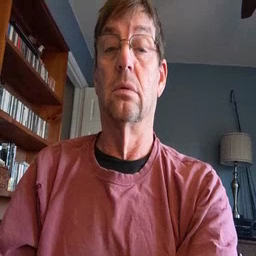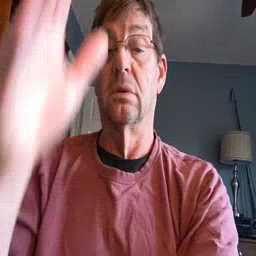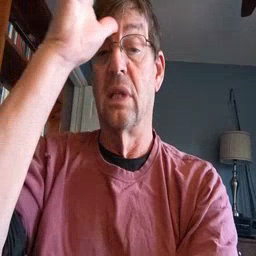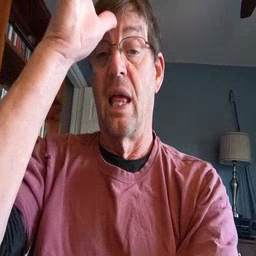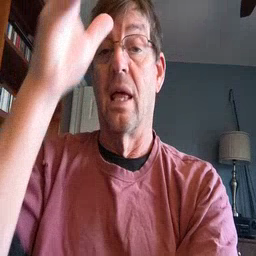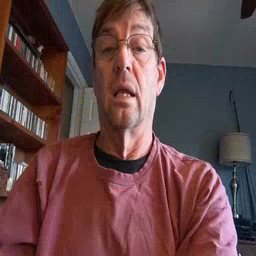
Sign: dad